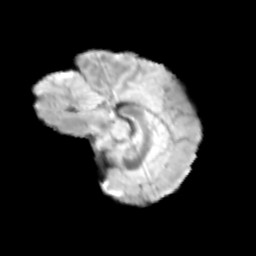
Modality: T2w
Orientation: sagittal
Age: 11
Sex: female
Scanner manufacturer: siemens
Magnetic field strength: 3 T
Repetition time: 3.8 s
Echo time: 0.07 s